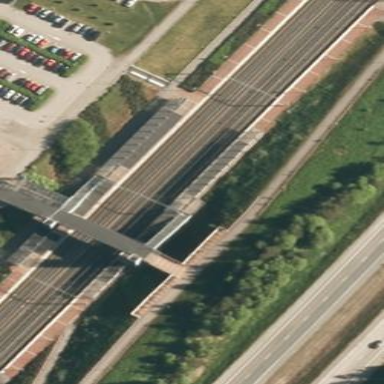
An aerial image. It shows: Platform for public transport and railway. The surface is made of paving stones.